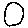
Label: circle